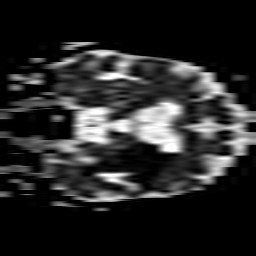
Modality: ADC
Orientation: coronal
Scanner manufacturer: philips
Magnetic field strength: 3 T
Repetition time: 3.799 s
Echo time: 0.06134 s